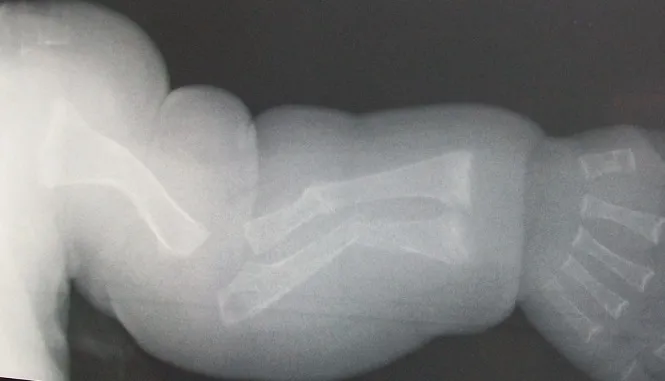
Bone demineralization; humerus deformity; radius and ulna fractures with callus formation.
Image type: radiology (x_ray)